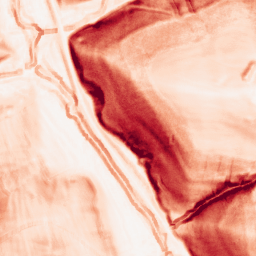
Category: morphological
Decomposition family: morphological_gradient
Decomposition parameters: size: 5
shape: square
Upsampling method: cubic_catmull_rom
Upsampling parameters: scale: 8
Upsampling scale: 8